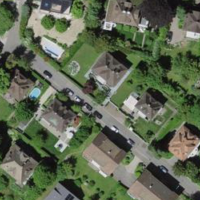
EUNIS habitat code: 55
Species observed at this site:
Apis mellifera